Field crop: maize
Growth stage: 2
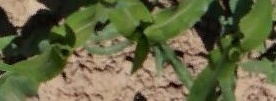
Species: maize